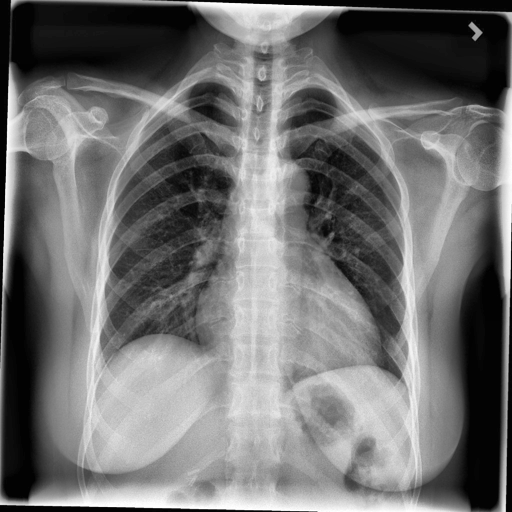
Finding: NORMAL